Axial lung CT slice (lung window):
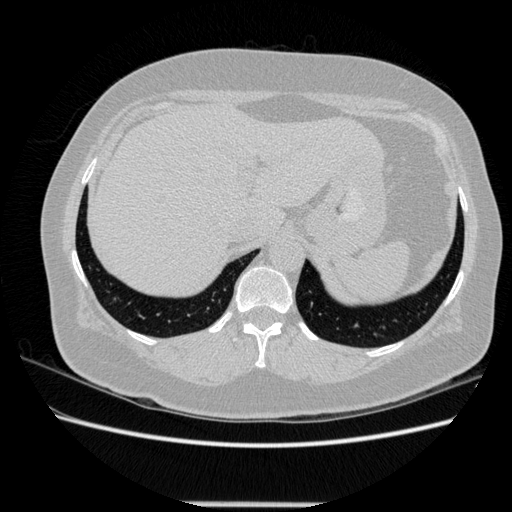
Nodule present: no